Interaction volume radius: 5 \u00c5
Interaction volume height: 15 \u00c5
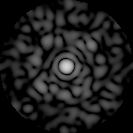
Disorder parameter: 0.8452